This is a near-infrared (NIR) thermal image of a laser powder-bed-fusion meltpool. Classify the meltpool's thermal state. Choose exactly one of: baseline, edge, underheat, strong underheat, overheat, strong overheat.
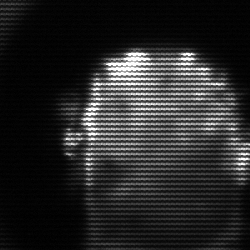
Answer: baseline